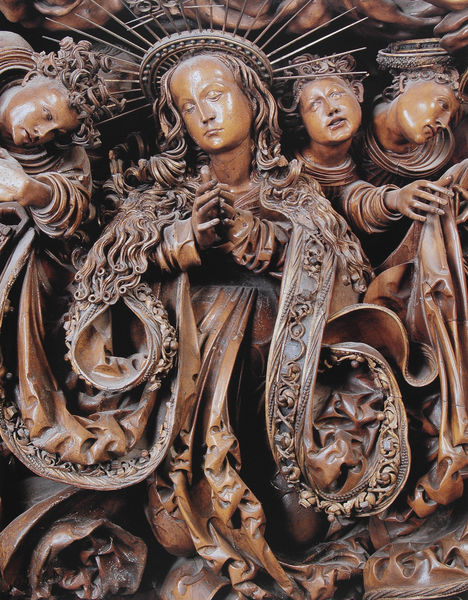
Titel: Hochaltar aus der Abteikirche Zwettl, Mittelschrein, Himmelfahrt Mariens (Detail)
Künstler: Meister von Zwettl
Standort: Adamov (Adamsthal)
Institution: Pfarrkirche St. Barbara
Schlagwörter: hand, umhang, braun, finger, frau, holz, köpfe, mund, männer, nase, blick, gürtel, ornament, gesichter, augen, bibel, falten, gesicht, hände, kirche, figur, gewand, haare, mantel, gewänder, mutter, saum, borte, gotik, krone, locken, kinder, engel, skulptur, statue, deutschland, relief, ruhig, empore, figuren, bordüre, falte, gefaltet, detail, ornamente, bronze, faltenwurf, plastik, vier, religion, strahlen, wirbel, knien, beten, gebet, altar, hochaltar, schnitzerei, heiligenschein, skulpturen, nimbus, gotisch, christus, jesus, jesus christus, leid, schmerz, mittelalter, andacht, betende, heiliger, heilige, jünger, heilig, maria, madonna, anbetung, betend, gloriole, trauernde, holzfigur, dornenkrone, leide, ornat, kronen, gottesmutter, hochrelief, spätgotik, retabel, schnitzaltar, schnitzkunst, bauschen, borten, bausch, apostel, strahlenkranz, beden, alatr, mittelschrein, riemenschneider, schnitzfiguren, flehend, schnitzfigur, tod mariens, hare, hchrelief, hädndefalten, r, asdfj, fkulptur